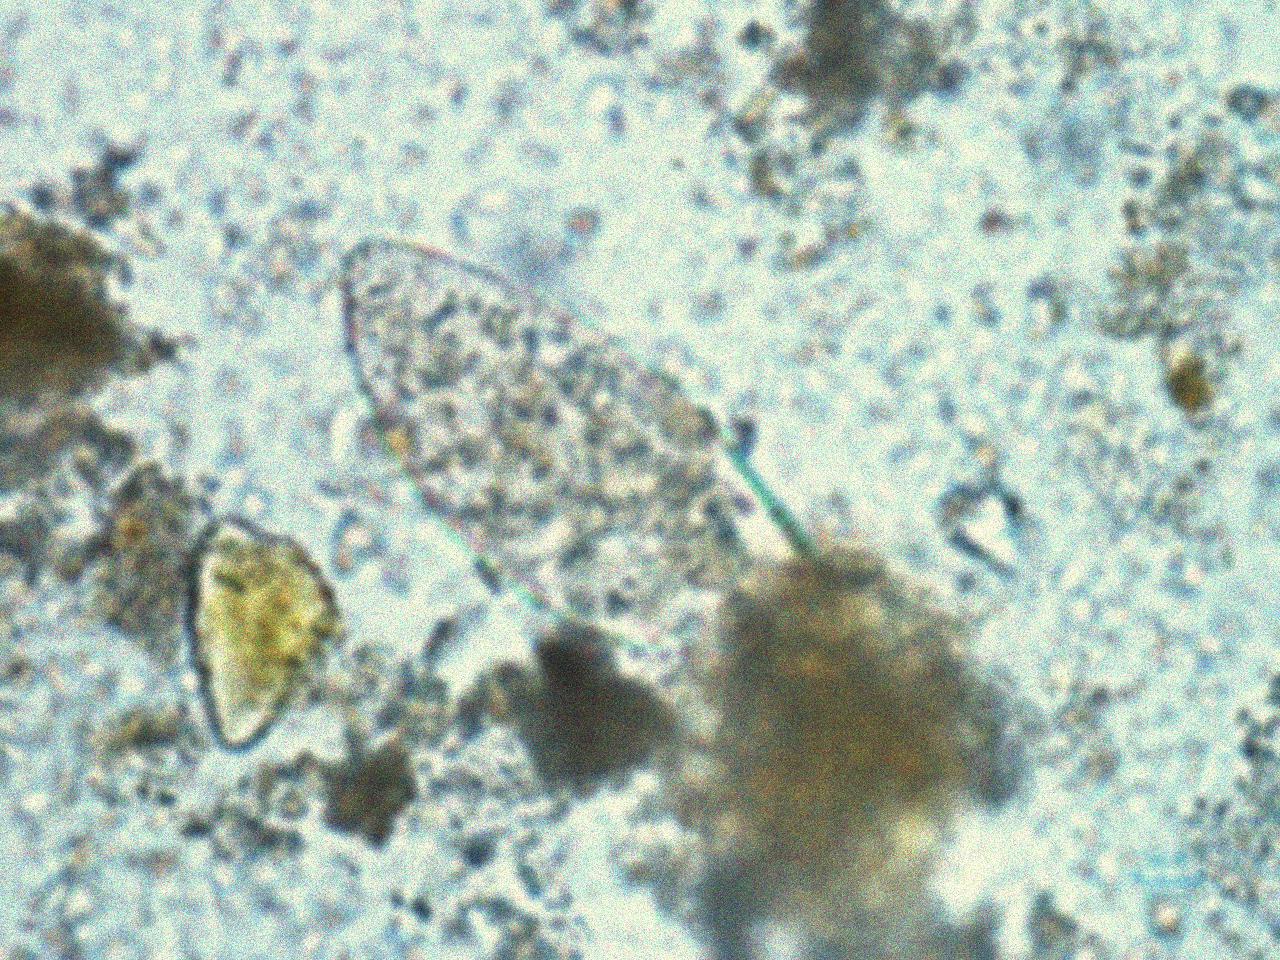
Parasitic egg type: Fasciolopsis buski